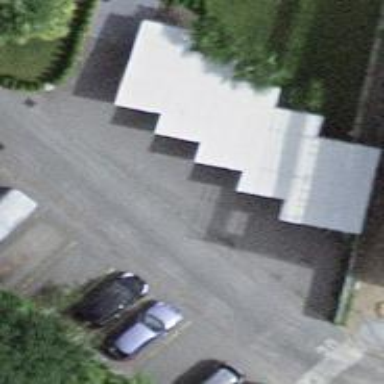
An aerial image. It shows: View of roof of building.